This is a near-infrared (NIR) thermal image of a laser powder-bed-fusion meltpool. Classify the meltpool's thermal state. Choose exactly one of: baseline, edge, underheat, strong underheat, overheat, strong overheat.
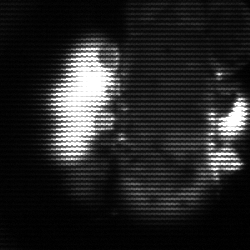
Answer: strong underheat